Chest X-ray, AP view. Patient: 65 years old, sex F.
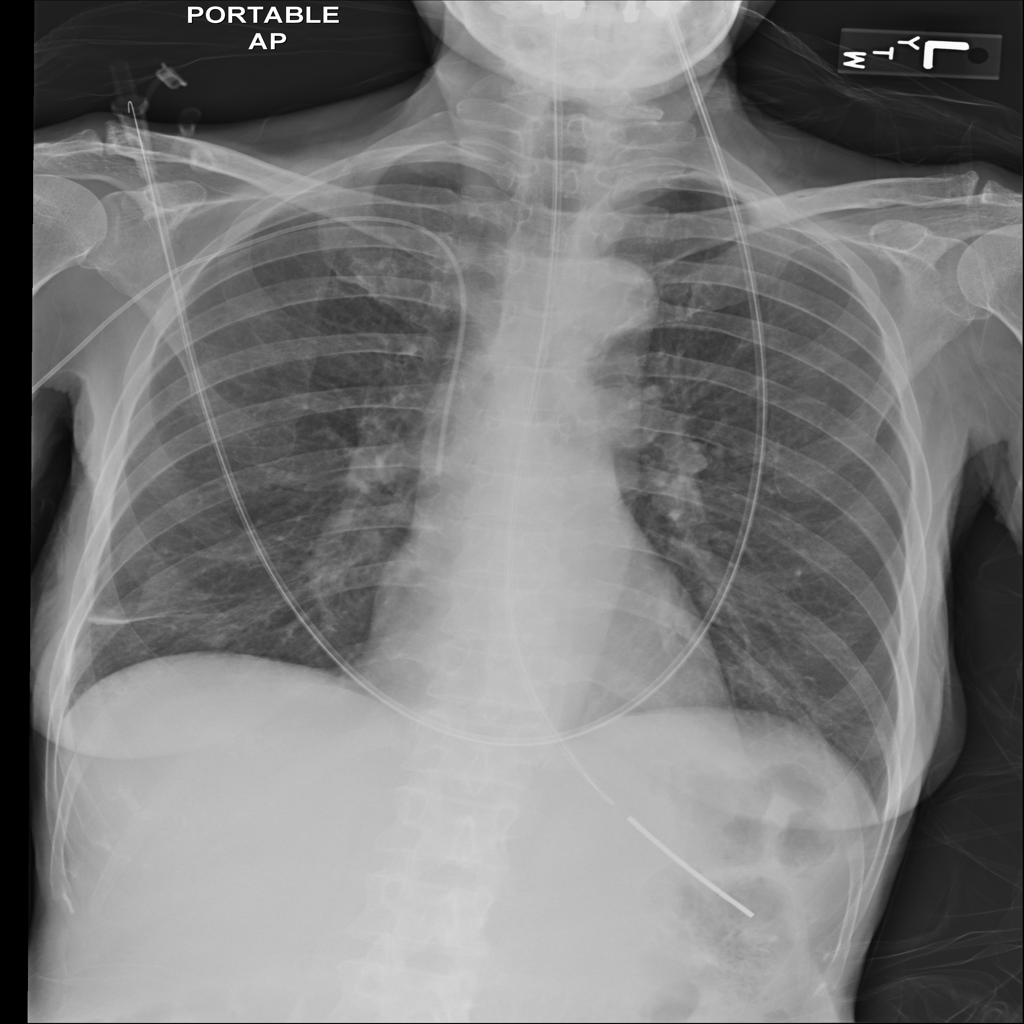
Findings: Atelectasis